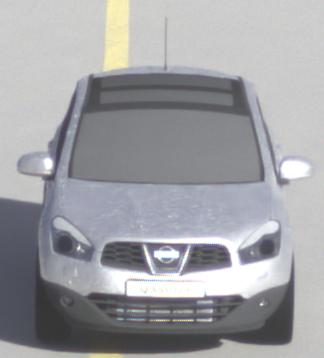
Make: Nissan
Model: Qashqai 1.6
Detailed model: Qashqai (J10)
Model produced from: 2010/03
Model produced until: 2010/08
Doors: 5
Color: white
Road condition: dry road
Daytime: morning or afternoon
Contrast: high contrast